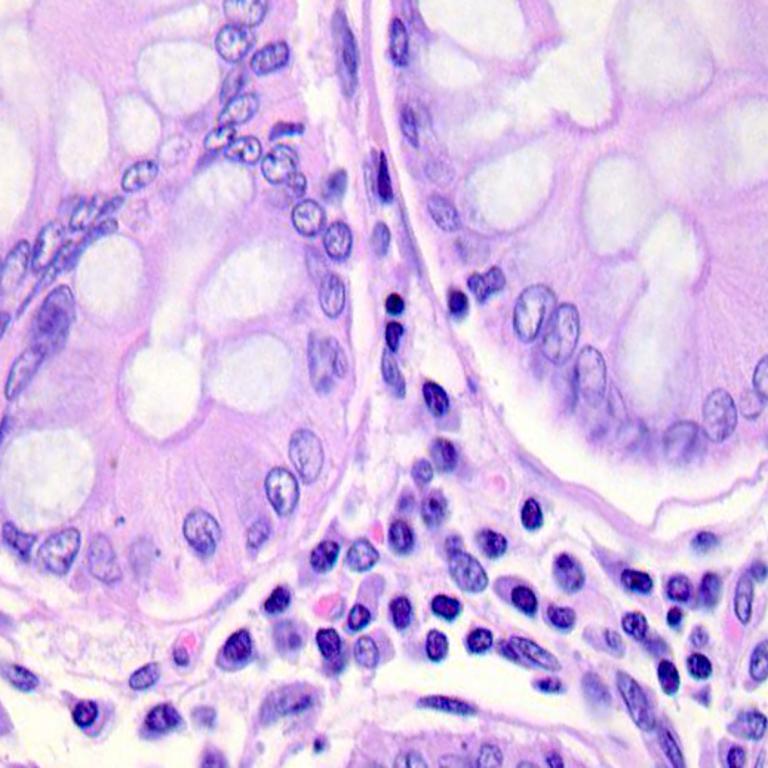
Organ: colon
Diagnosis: benign